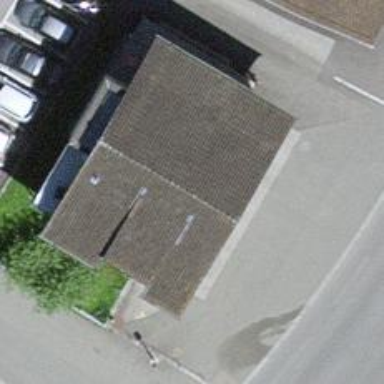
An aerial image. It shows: Car shop that provides both dealer and repair services.